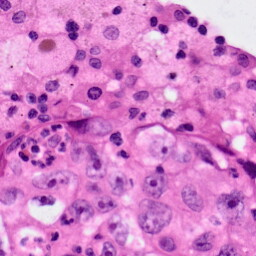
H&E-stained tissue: Lung